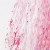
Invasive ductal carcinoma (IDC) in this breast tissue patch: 0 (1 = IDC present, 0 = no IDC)